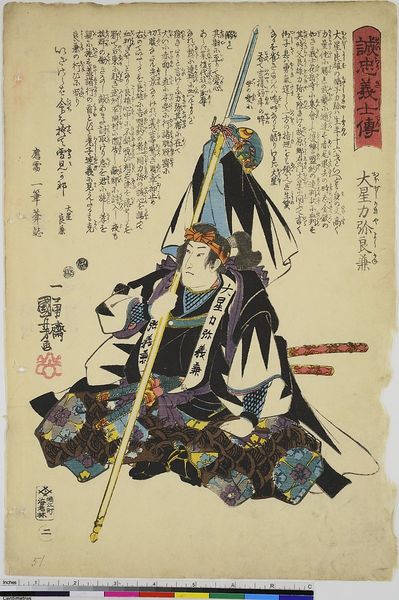
Titel: Ooboshi Rikiya Yoshikane, Blatt 2 aus der Serie: Geschichte der loyalen Gefolgsmänner
Künstler: Utagawa Kuniyoshi
Standort: Hamburg
Institution: Museum für Kunst und Gewerbe Hamburg
Schlagwörter: blau, kämpfer, mann, sitzen, kleid, schwarz, rot, falten, weit, portrait, sitzend, person, holzschnitt, stab, spalten, haarband, inschrift, sitzt, japanisch, druckgraphik, druckgrafik, schwert, text, soldat, beschriftung, krieger, ereignis, zeit, tänzer, farbholzschnitt, prächtig, situation, ereignisbild, samurai, edo, historische, reproduktionen, druckerzeugnisse, porträt, persönlichkeit, soldatenleben, ukiyo, waffenträger, altchina